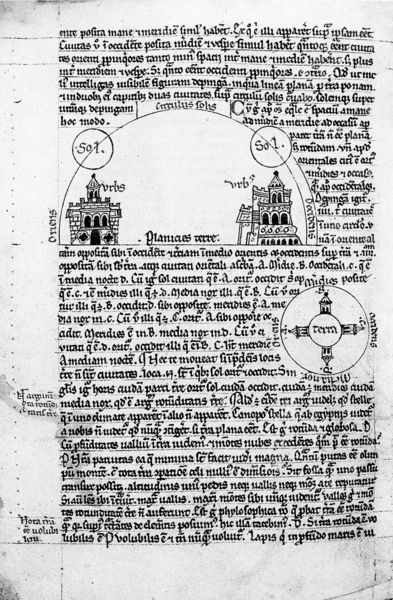
Titel: Dragmaticon philosophiae, Oxford
Künstler: Wilhelm von Conches
Institution: Oxford, Bodleian Library
Schlagwörter: stadt, schwarz, skizze, zeichnung, gebäude, bibel, kirche, sonne, blatt, kreis, rund, turm, schrift, papier, ansicht, bogen, weis, kirchen, buch, burg, kreuz, türme, draufsicht, druck, seite, illustration, text, worte, buchseite, halbkreis, schloß, städte, westen, welt, beschreibung, osten, latein, lage, geographie, wörter, himmelsrichtungen, astronomie, sonnenbahn, sonnenkreis